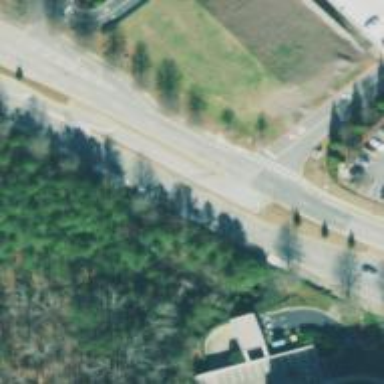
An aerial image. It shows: Secondary link road with asphalt surface.